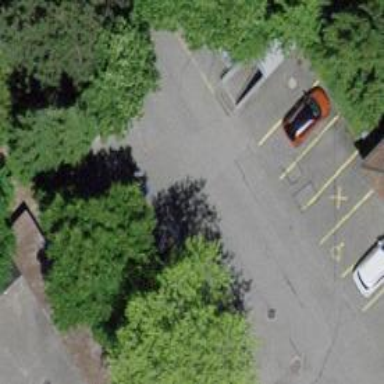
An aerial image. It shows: Bicycle parking area.